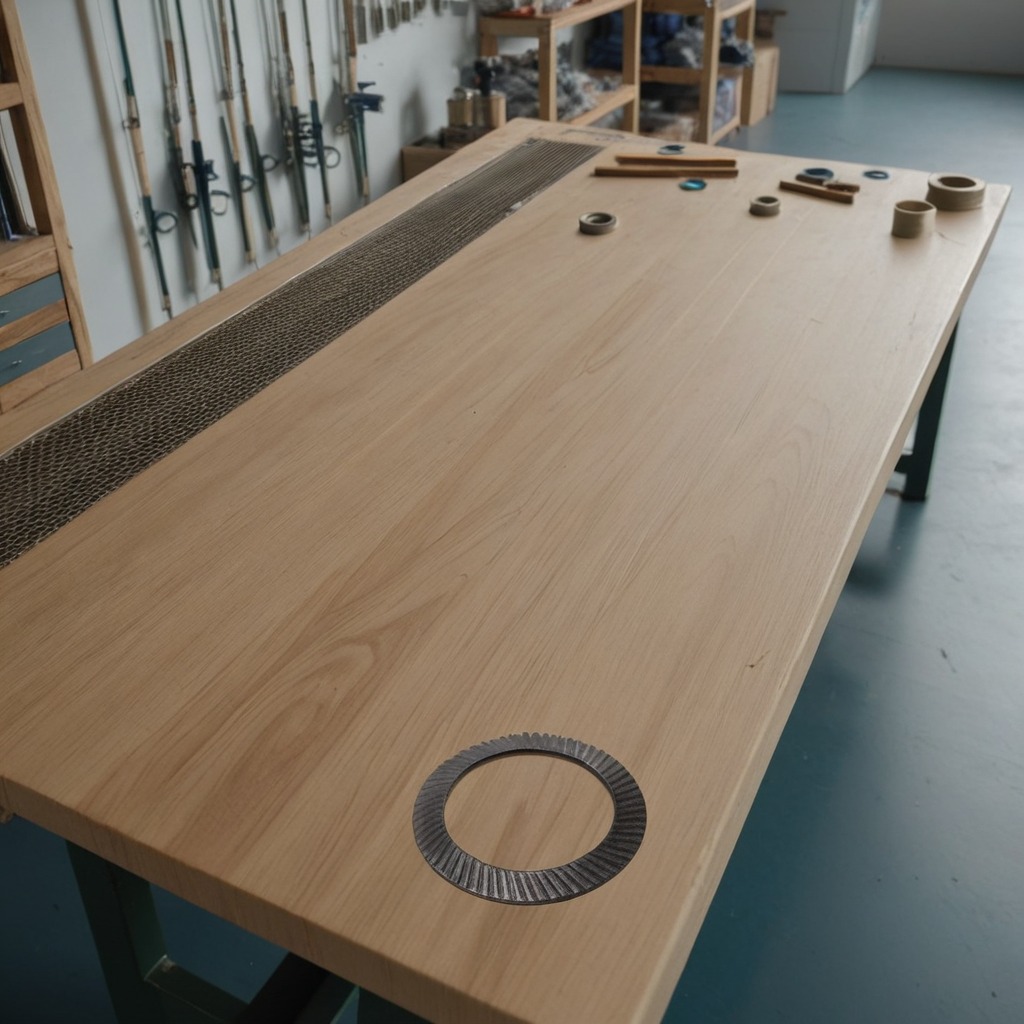
A flat metal washer lies on the workbench inside a coastal fishing gear workshop.